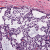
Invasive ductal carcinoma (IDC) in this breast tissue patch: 1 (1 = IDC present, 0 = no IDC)